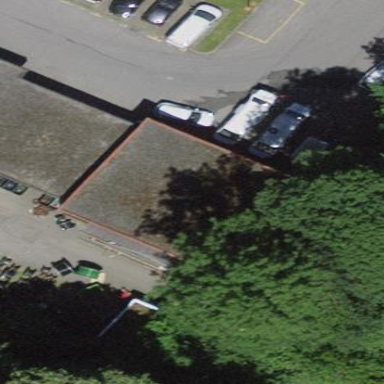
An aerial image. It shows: Garages as part of the building.